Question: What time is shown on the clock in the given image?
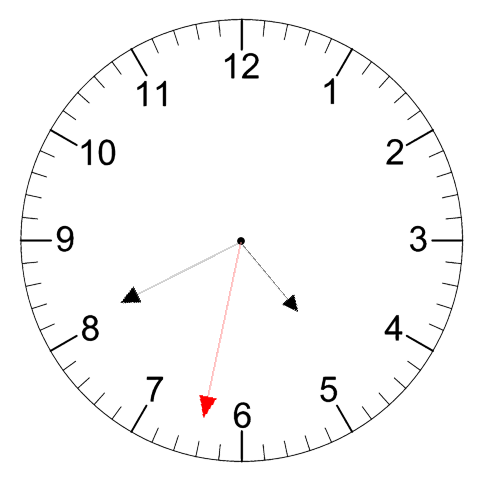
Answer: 04:40:32